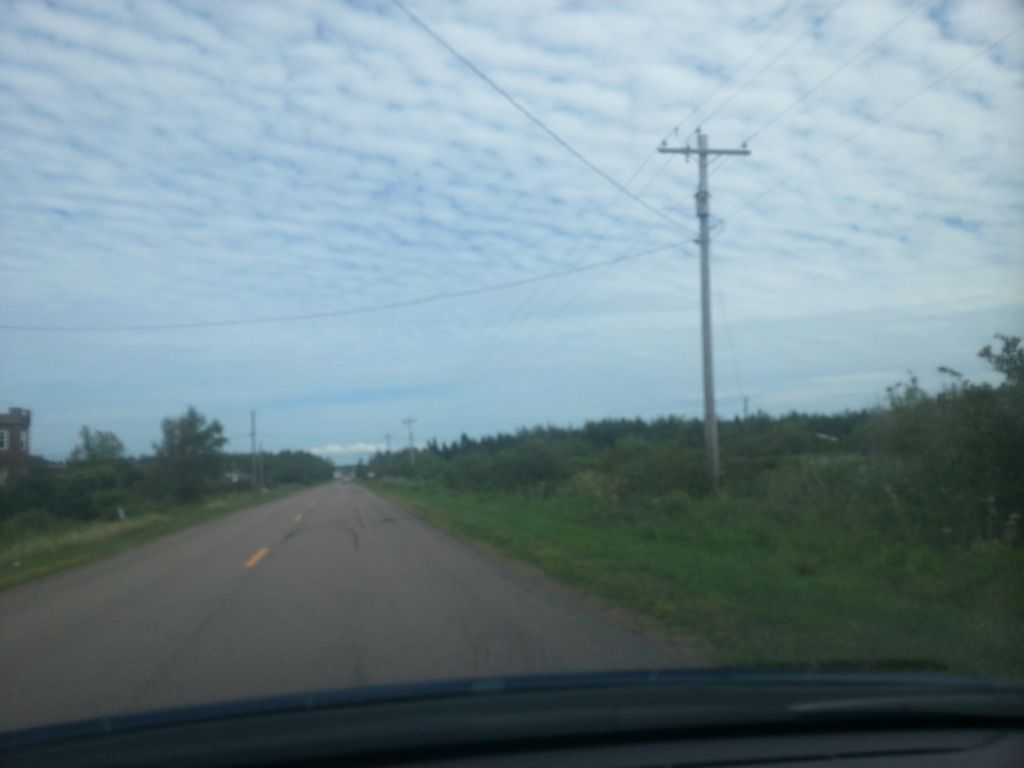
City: charlottetown